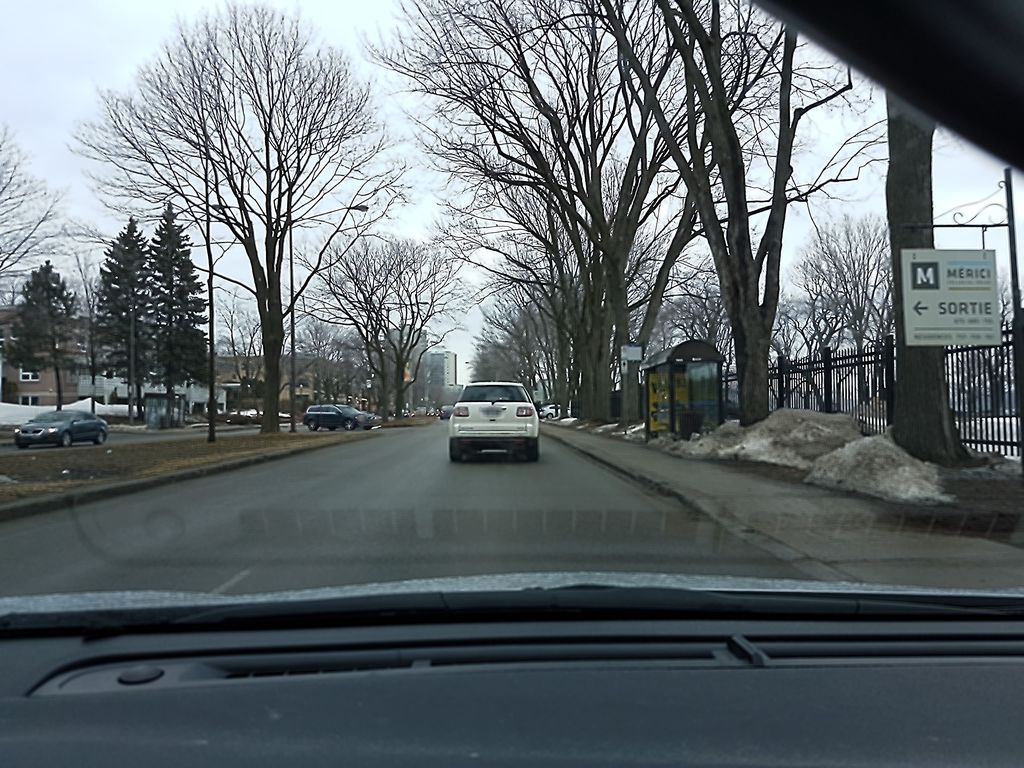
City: quebec_city